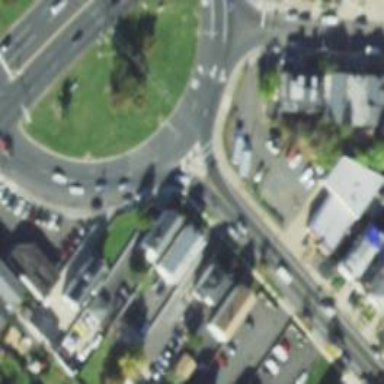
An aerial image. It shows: Secondary road with circular junction.